Question: I have one QTableView object and when I am switching from showIndicators to showIndiValues I am getting this ugly empty header line. Where is the problem?

'''
void DBTableView::showIndicators()
{
enum {
indicators_Id = 0,
indicators_Name = 1,
indicators_CondName = 2,
indicators_MeasureName = 3,
indicators_Description = 4,
indicators_Responsible = 5
};
QSqlQueryModel *model = new QSqlQueryModel;
model->setQuery("SELECT * FROM viewIndicators");
model->setHeaderData(indicators_Id, Qt::Horizontal, tr("ID"));
model->setHeaderData(indicators_Name, Qt::Horizontal, tr("Name"));
model->setHeaderData(indicators_CondName, Qt::Horizontal, tr("Condition Name"));
model->setHeaderData(indicators_MeasureName, Qt::Horizontal, tr("Measure"));
model->setHeaderData(indicators_Description, Qt::Horizontal, tr("Description"));
model->setHeaderData(indicators_Responsible, Qt::Horizontal, tr("Responsible"));
/* TableView part */
setModel(model);
hideColumn(indicators_Id);
QHeaderView *horizontalHeader = this->horizontalHeader();
horizontalHeader->setStretchLastSection(true);
QHeaderView *verticalHeader = this->verticalHeader();
verticalHeader->setStretchLastSection(true);
setSelectionBehavior(QAbstractItemView::SelectRows);
setColumnWidth(indicators_Id, 0);
setColumnWidth(indicators_Name, 400);
setColumnWidth(indicators_CondName, 120);
setColumnWidth(indicators_MeasureName, 120);
setColumnWidth(indicators_Description, 400);
createIndicatorContextMenu();
show();
}
void DBTableView::showIndiValues()
{
enum {
iv_Id = 0,
indicatorId = 1,
indicatorName = 2,
intervalName = 3,
iv_DataValue = 4,
iv_DataDate = 5,
iv_DataBirth = 6
};
QSqlQueryModel *model = new QSqlQueryModel;
model->setQuery("SELECT * FROM viewIndiValues");
model->setHeaderData(iv_Id, Qt::Horizontal, tr("ID"));
model->setHeaderData(indicatorId, Qt::Horizontal, tr("Indicator ID"));
model->setHeaderData(indicatorName, Qt::Horizontal, tr("Indicator name"));
model->setHeaderData(intervalName, Qt::Horizontal, tr("Interval name"));
model->setHeaderData(iv_DataValue, Qt::Horizontal, tr("Value"));
model->setHeaderData(iv_DataDate, Qt::Horizontal, tr("Date"));
model->setHeaderData(iv_DataBirth, Qt::Horizontal, tr("Creation date"));
setModel(model);
hideColumn(iv_Id);
hideColumn(indicatorId);
QHeaderView *horizontalHeader = this->horizontalHeader();
horizontalHeader->setStretchLastSection(false);
QHeaderView *verticalHeader = this->verticalHeader();
verticalHeader->setStretchLastSection(false);
setSelectionBehavior(QAbstractItemView::SelectItems);
setColumnWidth(indicatorName, 400);
setColumnWidth(intervalName, 200);
setColumnWidth(iv_DataValue, 200);
setColumnWidth(iv_DataDate, 120);
setColumnWidth(iv_DataBirth, 120);
createIndiValueContextMenu();
show();
}
'''
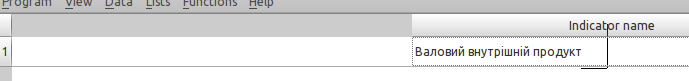
Answer: I've made special function for QTableView to clear columns from previous models. So the problem gone away.